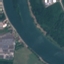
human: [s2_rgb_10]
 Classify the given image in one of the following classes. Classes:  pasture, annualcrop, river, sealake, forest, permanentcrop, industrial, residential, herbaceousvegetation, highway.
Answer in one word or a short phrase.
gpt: River